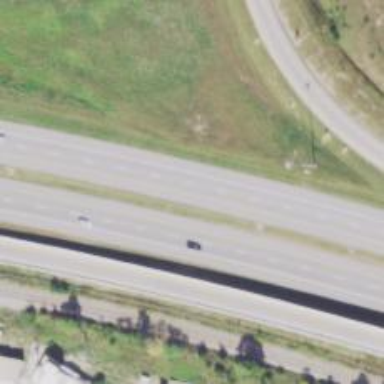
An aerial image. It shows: Motorroad highway with expressway features.